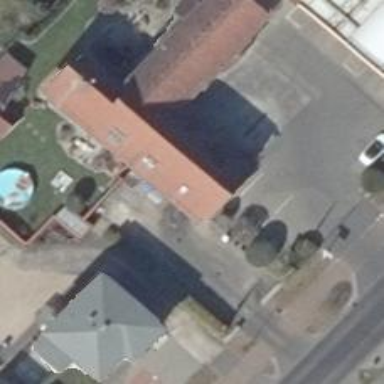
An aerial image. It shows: Car wash facility.